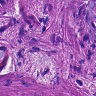
Metastatic tissue present: yes